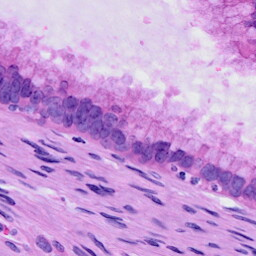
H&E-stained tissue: Cervix